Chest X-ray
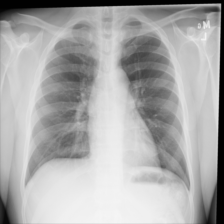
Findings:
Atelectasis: negative
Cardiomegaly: negative
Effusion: negative
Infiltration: negative
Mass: negative
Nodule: negative
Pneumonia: negative
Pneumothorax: negative
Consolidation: negative
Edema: negative
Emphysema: negative
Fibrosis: negative
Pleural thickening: negative
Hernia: negative